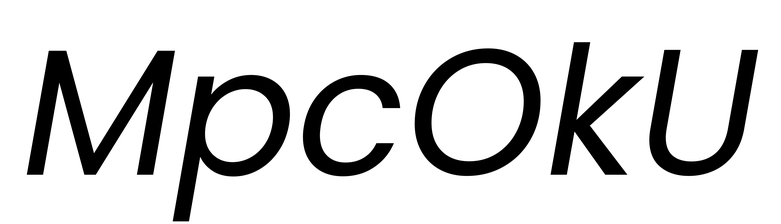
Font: Poppins-Italic